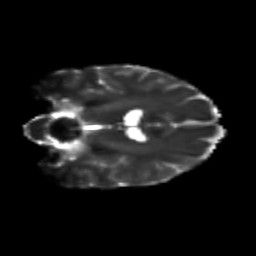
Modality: T2w
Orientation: coronal
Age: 25
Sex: female
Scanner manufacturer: siemens
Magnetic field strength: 3 T
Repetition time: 3.5 s
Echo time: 0.125 s